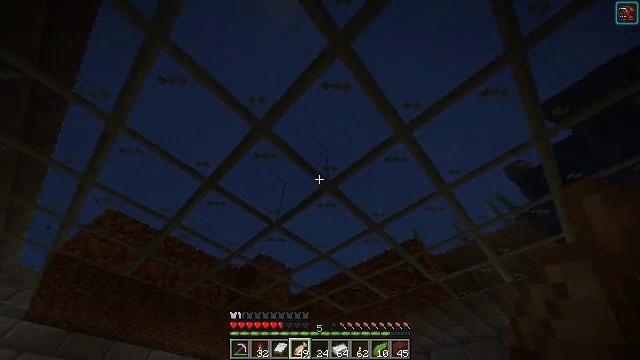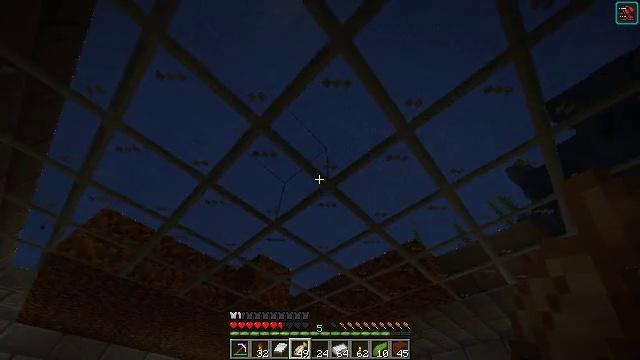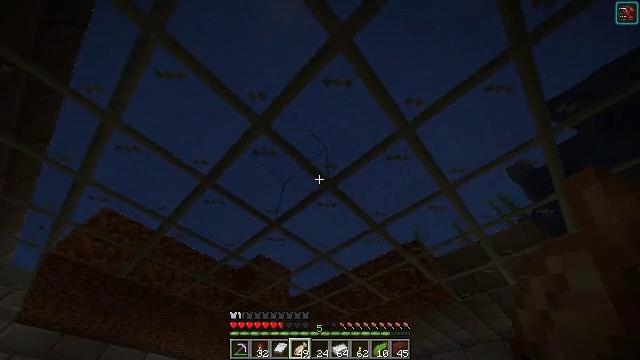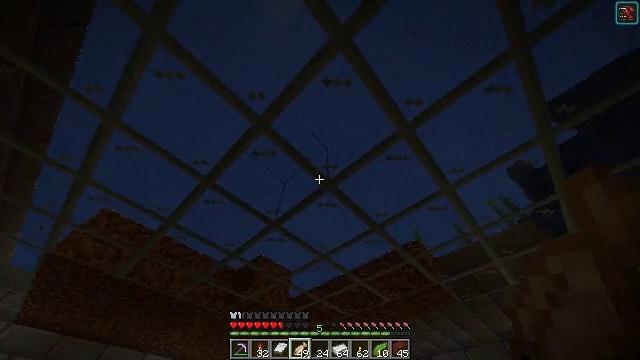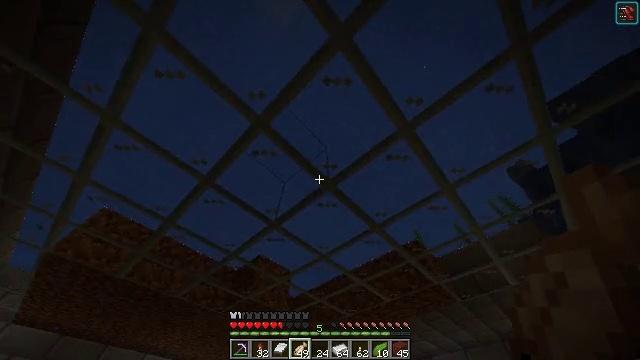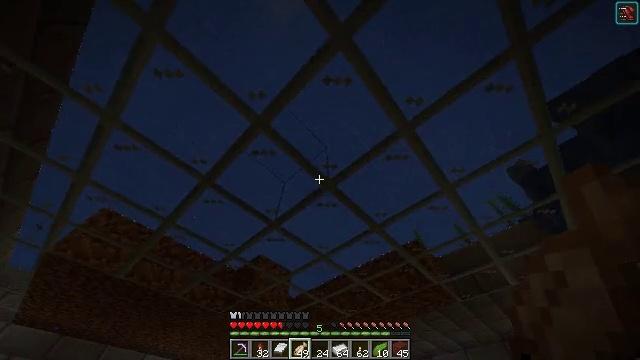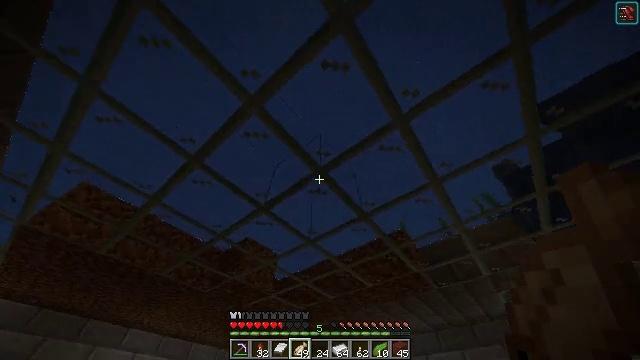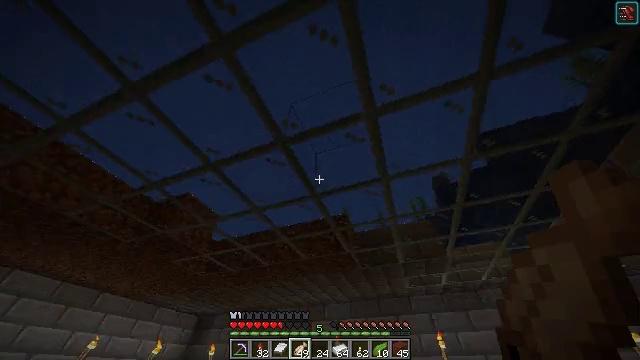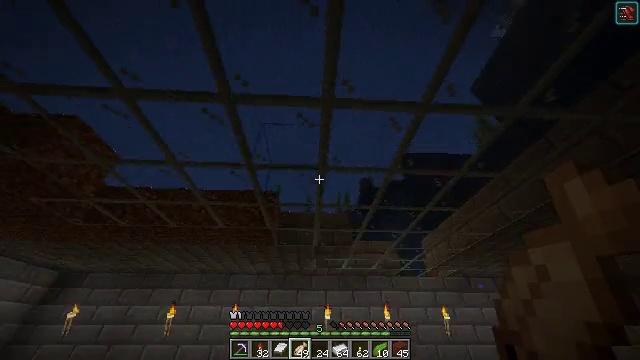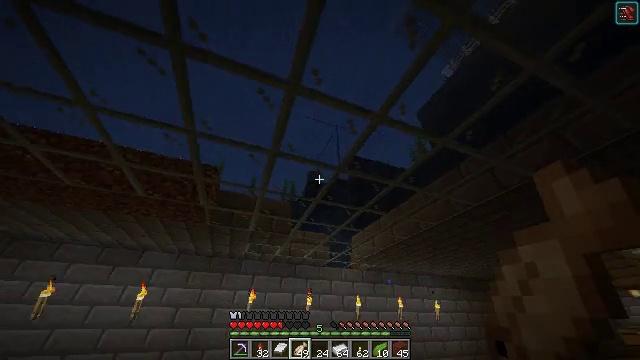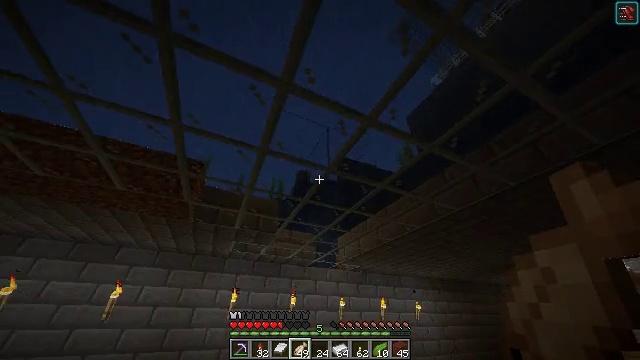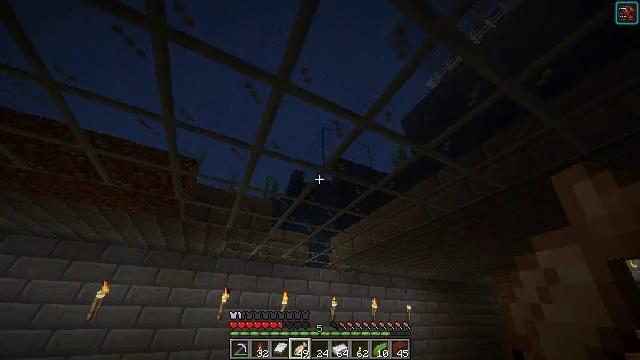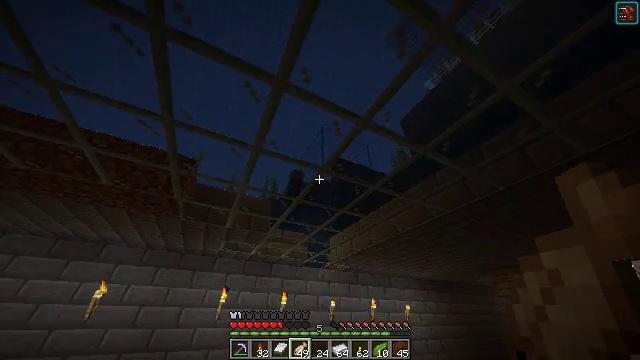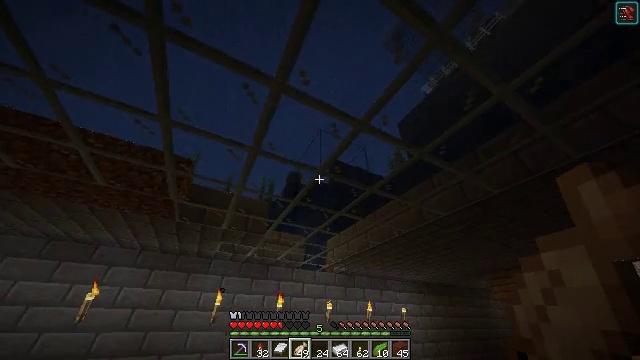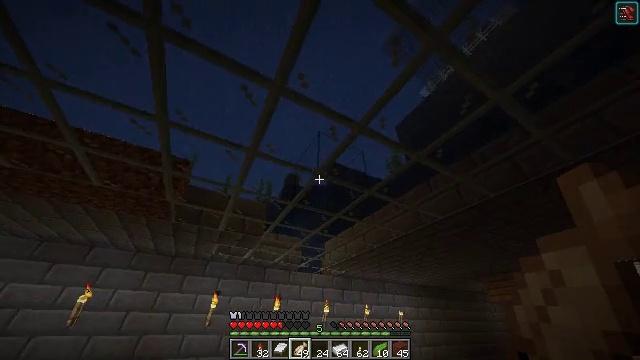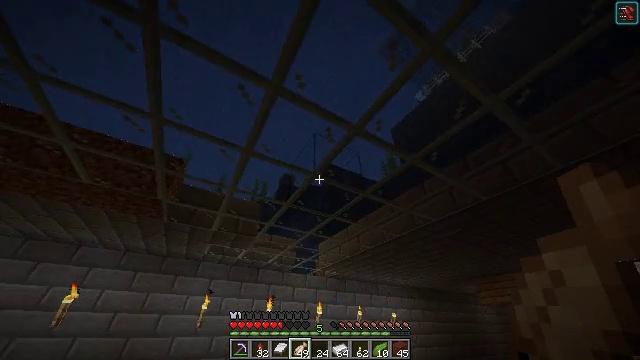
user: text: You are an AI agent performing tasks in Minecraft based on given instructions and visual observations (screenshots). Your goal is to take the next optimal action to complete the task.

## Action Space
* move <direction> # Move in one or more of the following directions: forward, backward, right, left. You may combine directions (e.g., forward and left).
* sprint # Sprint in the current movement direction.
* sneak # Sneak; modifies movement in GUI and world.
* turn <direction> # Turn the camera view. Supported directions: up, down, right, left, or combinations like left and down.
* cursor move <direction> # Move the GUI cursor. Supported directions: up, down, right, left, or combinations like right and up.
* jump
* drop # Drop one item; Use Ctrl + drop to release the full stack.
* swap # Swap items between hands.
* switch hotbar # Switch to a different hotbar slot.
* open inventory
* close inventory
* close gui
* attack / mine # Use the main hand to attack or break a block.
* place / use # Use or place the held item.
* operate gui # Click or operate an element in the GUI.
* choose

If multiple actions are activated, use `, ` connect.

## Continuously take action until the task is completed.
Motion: motion action
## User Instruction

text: Obtain iron nugget from iron ingot in crafting table.
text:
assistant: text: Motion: no_op
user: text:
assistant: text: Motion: no_op
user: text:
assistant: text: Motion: no_op
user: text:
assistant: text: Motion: no_op
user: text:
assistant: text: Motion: no_op
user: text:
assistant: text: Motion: turn right and down
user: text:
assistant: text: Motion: turn right and down
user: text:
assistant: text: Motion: turn right and down
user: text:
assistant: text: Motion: turn right and down
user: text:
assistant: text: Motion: turn right
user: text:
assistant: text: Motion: turn right
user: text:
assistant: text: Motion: no_op
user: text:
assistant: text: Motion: no_op
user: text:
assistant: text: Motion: no_op
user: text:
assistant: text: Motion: turn right
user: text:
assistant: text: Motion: turn right
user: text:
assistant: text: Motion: no_op
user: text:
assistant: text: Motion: no_op
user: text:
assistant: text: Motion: move forward
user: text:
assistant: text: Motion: move forward and move left
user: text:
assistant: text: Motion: move forward and move left, turn right
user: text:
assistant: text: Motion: move forward and move left, turn right
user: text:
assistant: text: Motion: move forward and move left, turn right and up
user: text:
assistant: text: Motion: move forward and move left, turn right and up
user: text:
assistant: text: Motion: move forward and move left
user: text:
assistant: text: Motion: move forward and move left
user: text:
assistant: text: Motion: move forward and move left
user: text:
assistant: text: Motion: move forward and move left
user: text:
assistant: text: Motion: move forward and move left
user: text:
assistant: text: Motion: move forward and move left